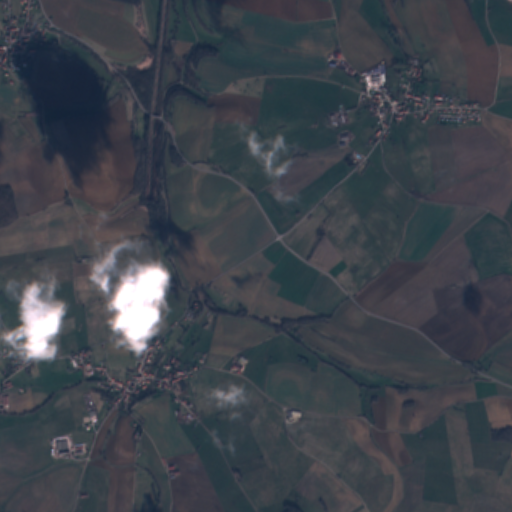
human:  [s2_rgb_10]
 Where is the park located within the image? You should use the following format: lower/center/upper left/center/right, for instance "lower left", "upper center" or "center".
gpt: The park is located in the lower left of the image.
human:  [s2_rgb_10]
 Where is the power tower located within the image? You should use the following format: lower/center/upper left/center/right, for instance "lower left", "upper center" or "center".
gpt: The power tower is located in the center right of the image.
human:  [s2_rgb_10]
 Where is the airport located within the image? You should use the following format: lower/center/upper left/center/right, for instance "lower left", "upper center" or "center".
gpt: There is no airport in the image.